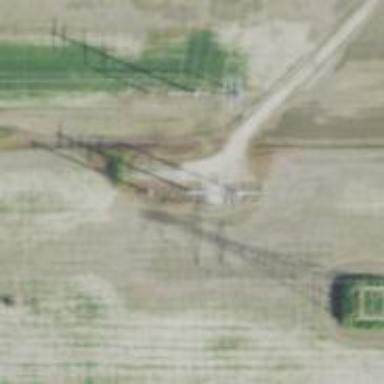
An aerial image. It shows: Power tower.